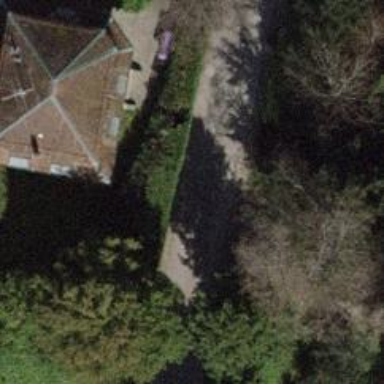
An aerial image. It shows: Detached building.